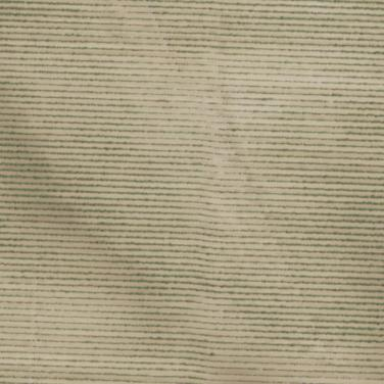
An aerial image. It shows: Vineyard where grapes are grown.